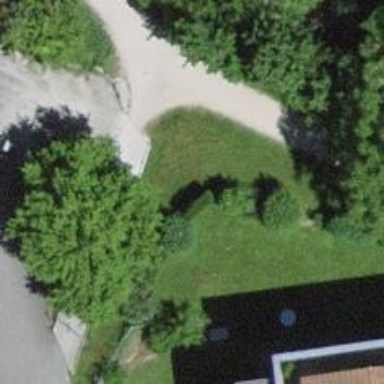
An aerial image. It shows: Concrete path.